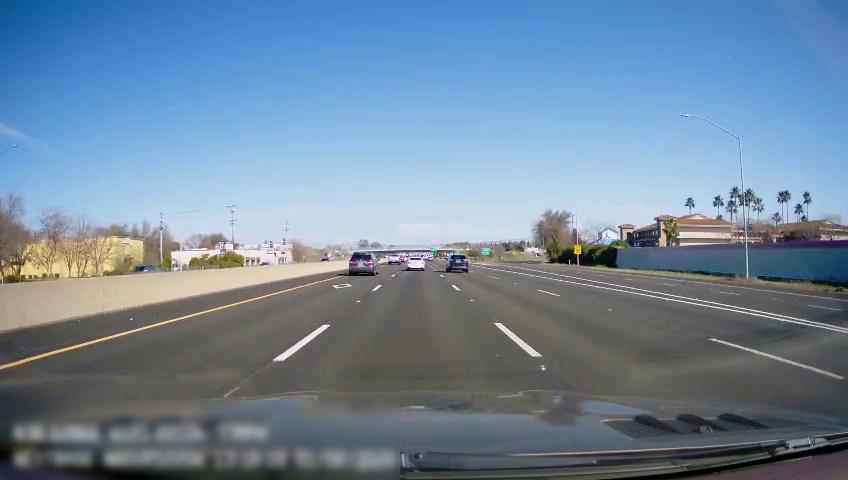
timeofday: Day
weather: Sunny
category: Drivable Space
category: Vehicles | SUV
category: Vehicles | Truck
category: Vehicles | Car
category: Vehicles | SUV
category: Lanes | Current Lane
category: Lanes | Current Lane
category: Lanes | Current Lane
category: Lanes | Alternate Lane
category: Lanes | Alternate Lane
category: Lanes | Alternate Lane
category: Lanes | Alternate Lane